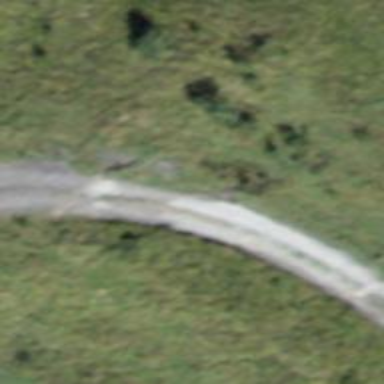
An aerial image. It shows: Gravel track with grade4 track type.